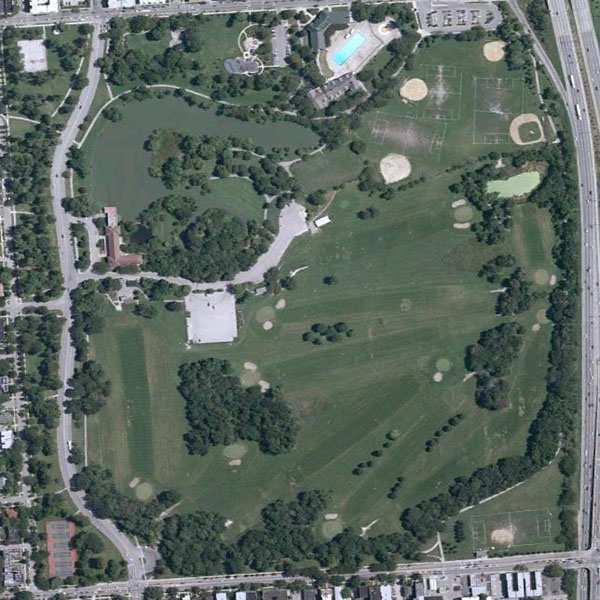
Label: Park